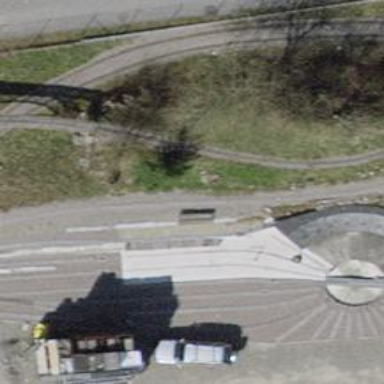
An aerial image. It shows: Miniature railway.